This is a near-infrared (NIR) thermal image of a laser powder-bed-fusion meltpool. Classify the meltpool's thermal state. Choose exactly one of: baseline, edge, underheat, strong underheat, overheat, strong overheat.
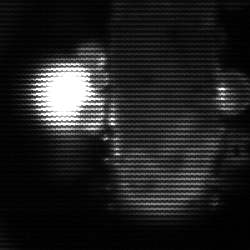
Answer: strong underheat